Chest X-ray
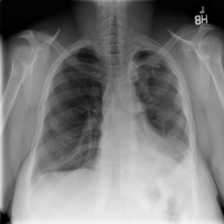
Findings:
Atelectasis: negative
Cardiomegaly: negative
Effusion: positive
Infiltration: negative
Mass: negative
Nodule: negative
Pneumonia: negative
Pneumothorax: negative
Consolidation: negative
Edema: negative
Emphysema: negative
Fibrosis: negative
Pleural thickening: positive
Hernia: negative